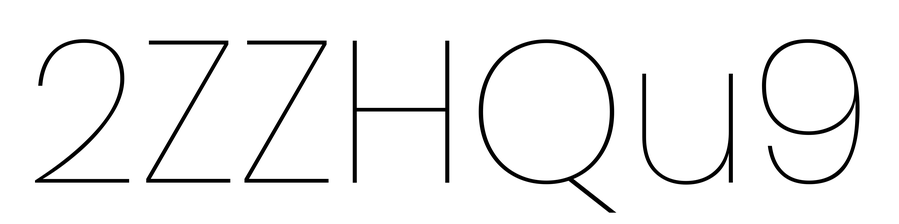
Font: Poppins-Thin